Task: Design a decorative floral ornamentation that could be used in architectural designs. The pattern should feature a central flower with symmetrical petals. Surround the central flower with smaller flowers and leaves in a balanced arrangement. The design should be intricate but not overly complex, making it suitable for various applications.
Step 1544:
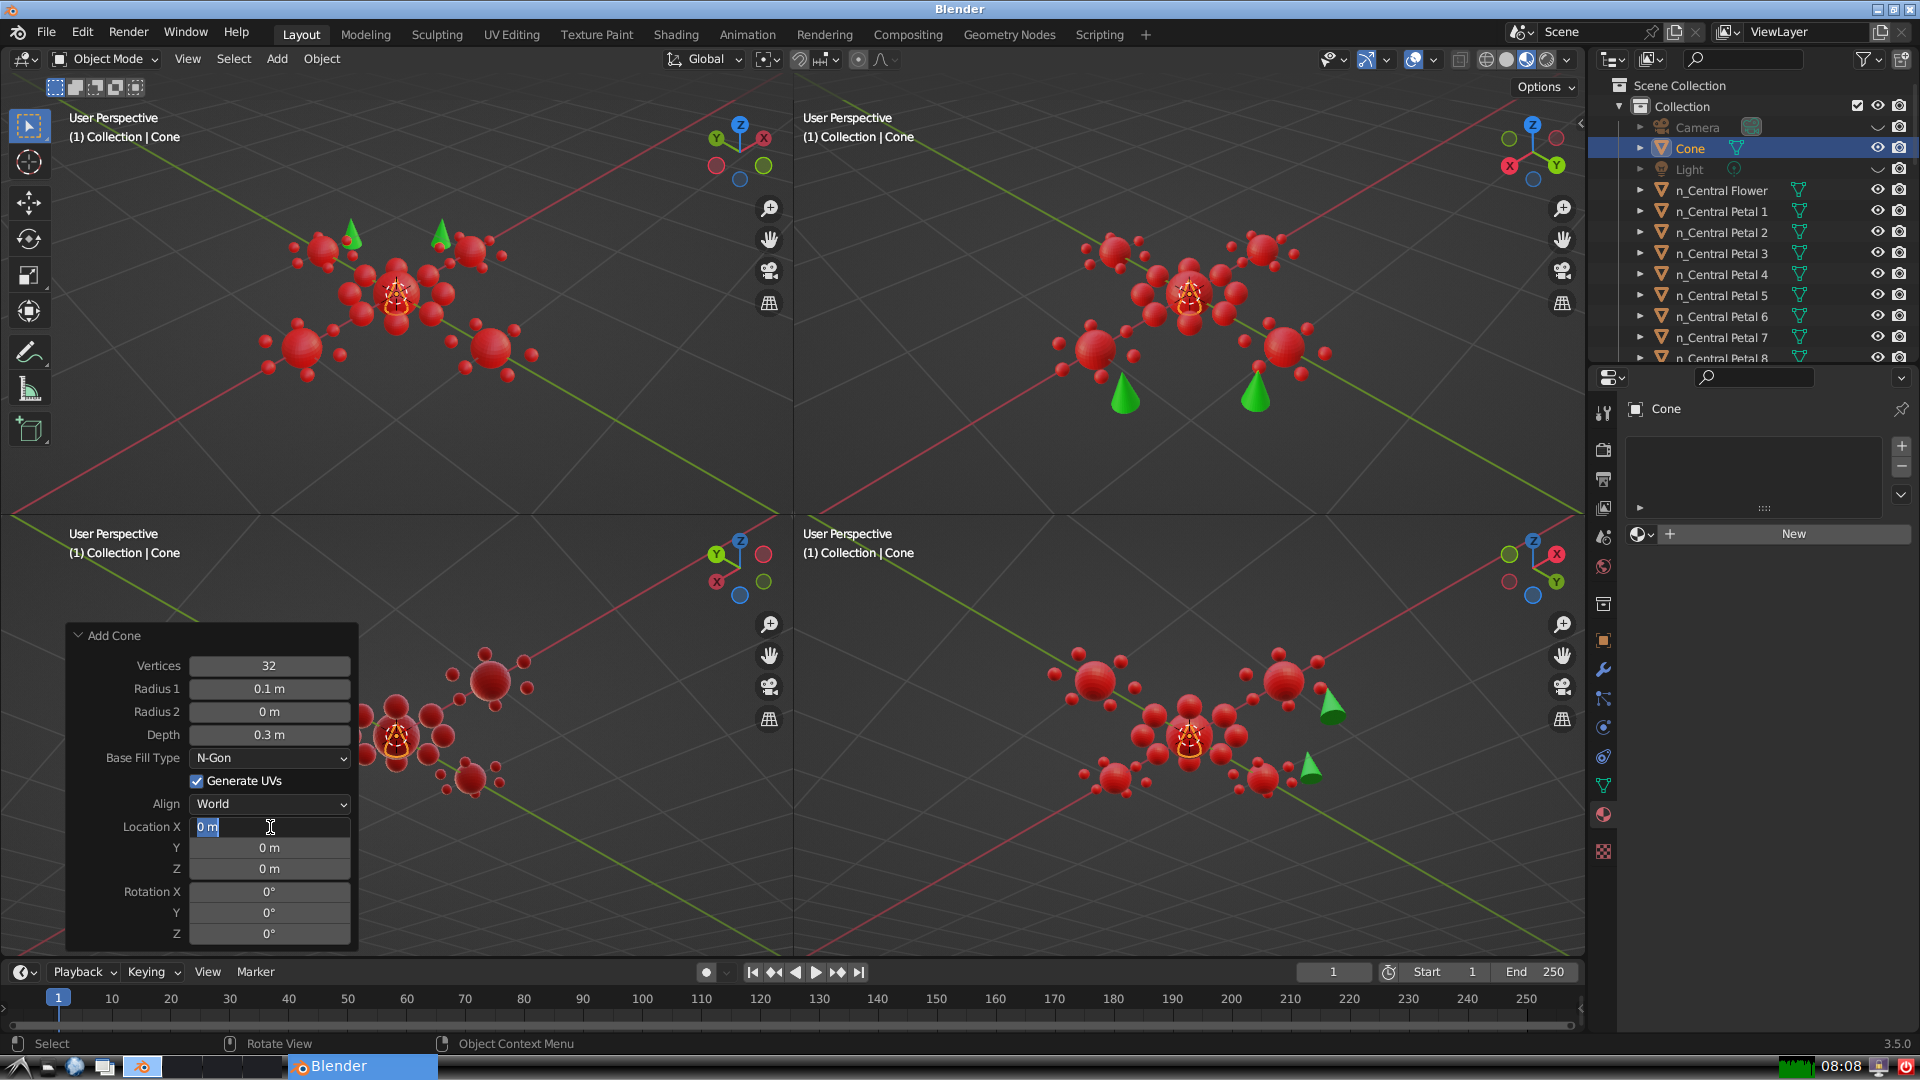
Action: input_text: -0.45922011883810765